Question: I have a form which I want to show the response in 'div' via AJAX. Here is the form image from 'funds_transfer.php'.

I test it with manual 'method=post' and submit with the form and it works nicely. Here is the partial PHP code from 'funds_transfer_backend.php':
'''
$index_num = $_POST['index_num'];
$to_account_num = $_POST['recipient'];
$amount = $_POST['amount'];
if ($amount == '' || $to_account_num == '' || $index_num == -1){
echo "Please complete the form!";
$response = -1;
}
else {
// other code goes here..
$display = array('response' => $response); // for ajax response later
echo json_encode($display);
'''
PHP gave me this output:
'''
Please complete the form!{"response":-1}
'''
Now I want to implement it with AJAX and it's currently not working. Here is my current no working html + jQuery code:
'''
<script type="text/javascript" src="http://code.jquery.com/jquery-1.9.0.min.js"></script>
<script type="text/javascript">
function update() {
var two = $('#index_num').val();
var three = $('#recipient_box').val();
var five = $('#amount_box').val();
$.post("funds_transfer_backend.php", {
index_num : two,
recipient : three,
amount : five
},function(data){
if (data.response==-1) {
$('#stage').show().html("Please complete the form!");
}
$('#stage').delay(2000).fadeOut();
},"json");
}
</script>
//other code goes here..
<p>Transfer your funds to other account
<script type="text/javascript">
// Pre populated array of data
var myData = new Array();
<?php
$sql="SELECT * FROM 'account' WHERE client_id='$id'";
$result=mysqli_query($conn, $sql);
while($row = mysqli_fetch_array($result, MYSQLI_ASSOC)) {
echo "myData.push('".$row['funds']."');";
$result_array[] = $row['id'];
}
?>
</script>
<form id="example" name="example">
Select your account<select id="selector" name="index_num" style="margin-left: 10px;">
<option value="-1">Account Number</option>
<?php //echo $result_array[0];
$num = count($result_array) - 1;
$i=0;
while($i<=$num)
{
echo "<option value="$i">$result_array[$i]</option>";
$i++;
}
?>
</select>
<br />
Funds : RM <input type="text" id="populateme" name="funds" disabled/><br>
Recipient Account Number <input type="text" id="recipient_box" name="recipient" /> <br>
Amount : RM <input type="text" id="amount_box" name="amount"/><br>
<input type="button" value="Submit" onclick="update();">
<input type="reset" value="Reset">
</form>
<div id="stage" style="background-color:#FF6666; padding-left:20px; color: white;"></div>
<script type="text/javascript">
document.example.selector.onchange = updateText;
function updateText() {
var obj_sel = document.example.selector;
document.example.populateme.value = myData[obj_sel.value];
}
</script>
</p>
'''
The SQL query above will fetch data from db and populated it in the 'select box' and 'disabled text box'. No problem with that it's currently works nicely.
The problem is there's no response in 'div id="stage' after submit and validation 'data.response==-1' . I'm not sure what's the problem here probably the form didn't submit at all. Please help and thanks in advance.
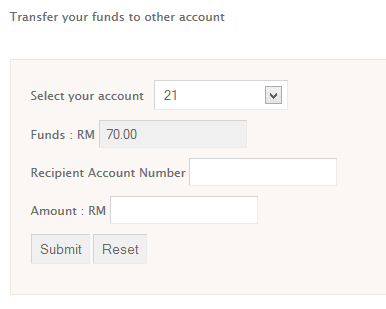
Answer: '''
Add id
<select id="index_num" name="index_num" style="margin-left: 10px;">
because you index_num value is not sending and you get a notice as response with your
json. Also remove from funds_transfer_backend.php this line -> echo "Please complete the form!"
'''